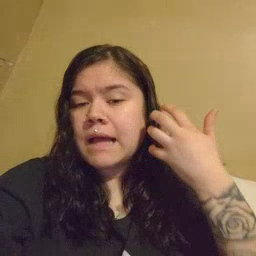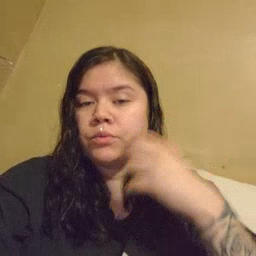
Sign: tiger